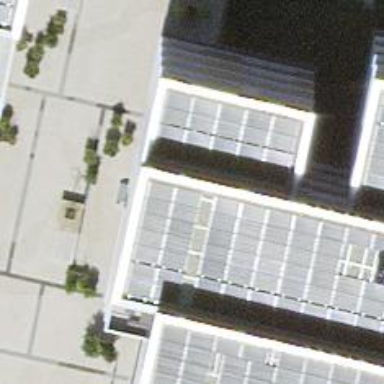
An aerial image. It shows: Solar photovoltaic panel generator.